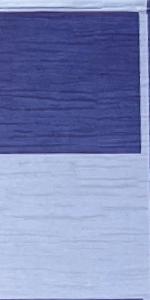
Label: Empty